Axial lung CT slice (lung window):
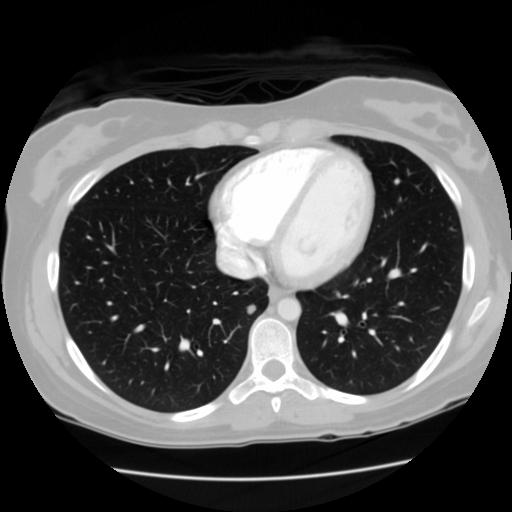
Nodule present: yes
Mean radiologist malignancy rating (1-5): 2.75